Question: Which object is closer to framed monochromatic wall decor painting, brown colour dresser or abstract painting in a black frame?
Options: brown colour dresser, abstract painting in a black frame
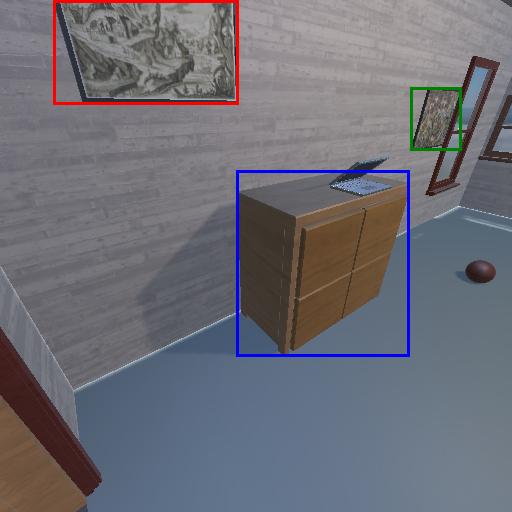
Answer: brown colour dresser